Question: This question is probably answered.
I want to make 'UITextField' with a suggestion table as shown below like Safari does:

I know how to get text while typing and search in my 'sqlite' or 'core data bases' for similar text. But, how can I connect to google or youtube "database" and get suggestions and most importantly show it in 'UITableView'.
I tried <URL> sample, but it only search in dictionary, not for online results!
Please give something to start with! THANKS!
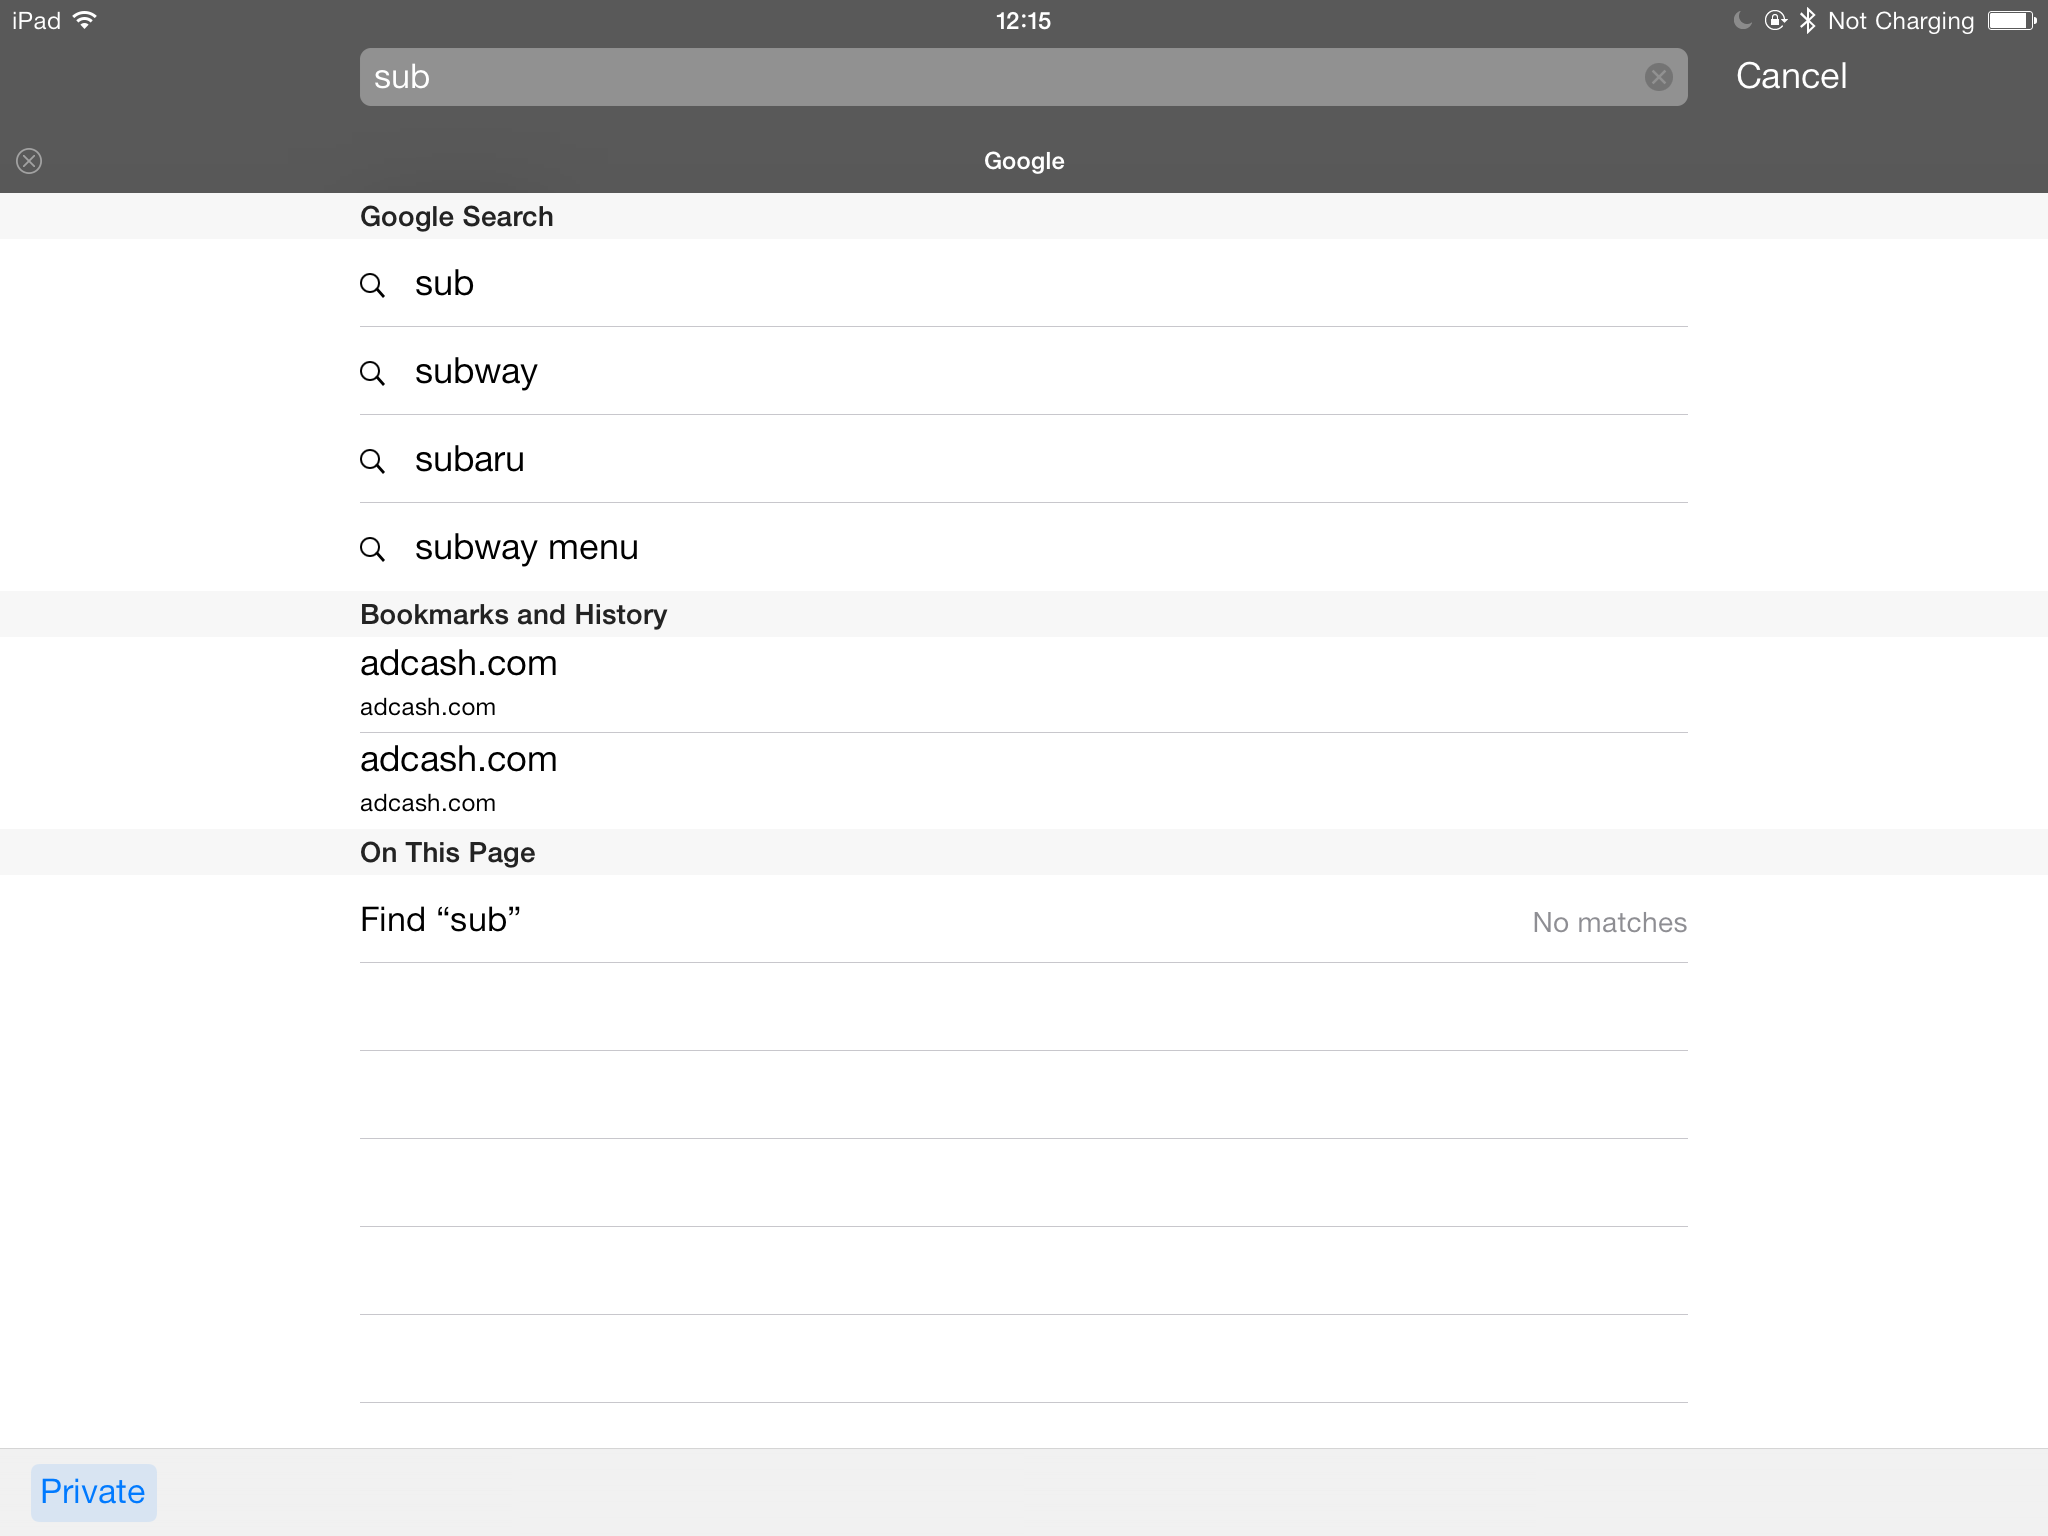
Answer: Google suggestions are put online as an XML sheet, for instance these are suggestions for the word Nico:
<URL>
After parsing the data you can show it on tableView.